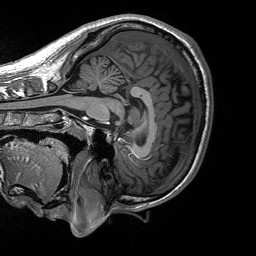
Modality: T1w
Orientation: sagittal
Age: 24
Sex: male
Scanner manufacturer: siemens
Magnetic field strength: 3 T
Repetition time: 2.53 s
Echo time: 0.00219 s